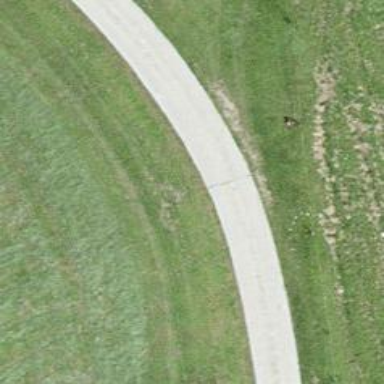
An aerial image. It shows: Paved track road with grade1 track type.